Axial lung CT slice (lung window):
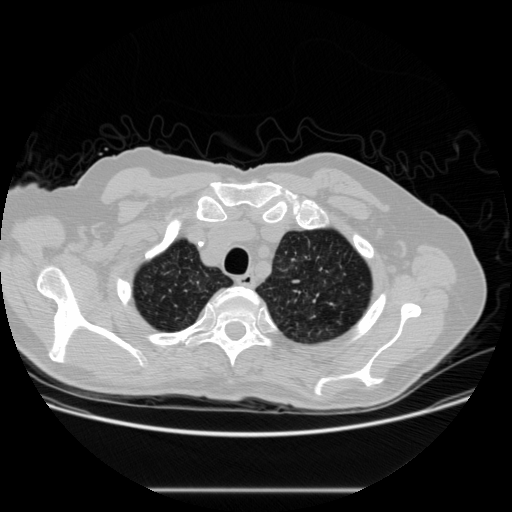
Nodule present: no